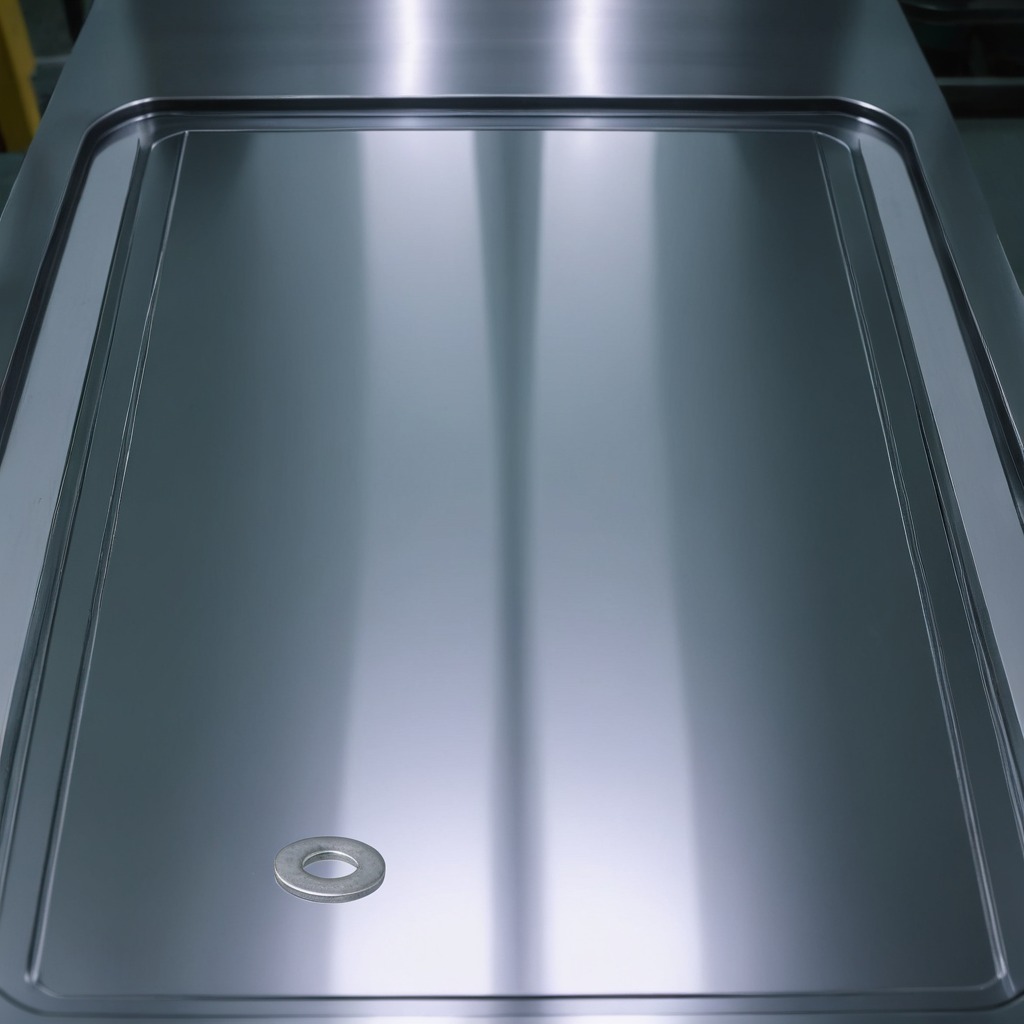
A flat metal washer is lying on the metal table in a machine shop under fluorescent lights.